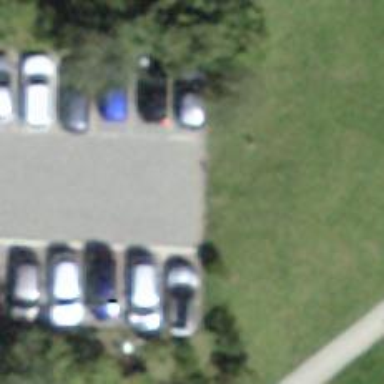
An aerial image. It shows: Parking aisle designated as service road.